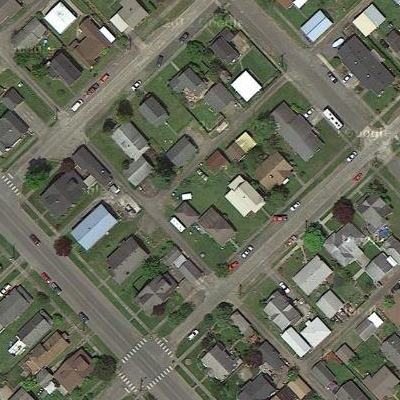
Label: Resident